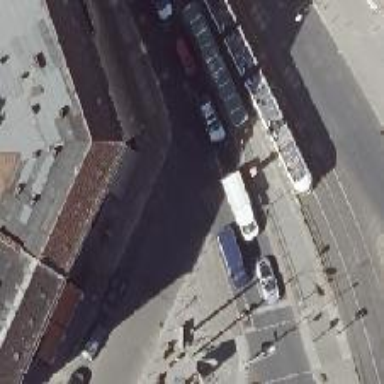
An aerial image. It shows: Footway located on traffic island.